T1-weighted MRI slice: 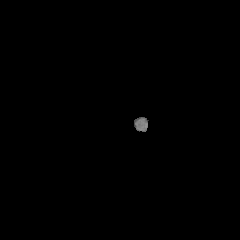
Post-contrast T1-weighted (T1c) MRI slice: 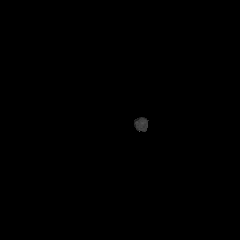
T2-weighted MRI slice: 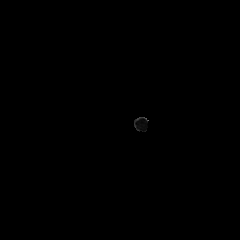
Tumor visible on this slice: no